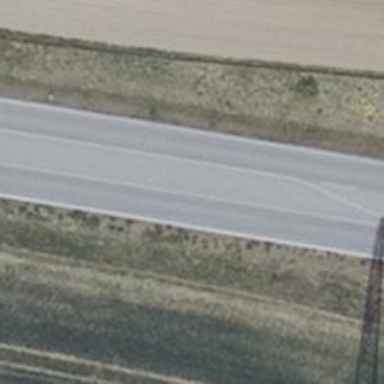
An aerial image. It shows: Asphalt motorway of trunk classification.